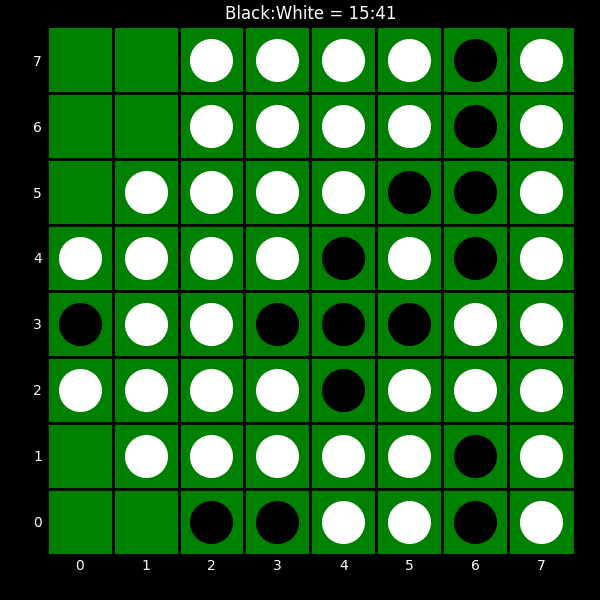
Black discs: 15
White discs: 41